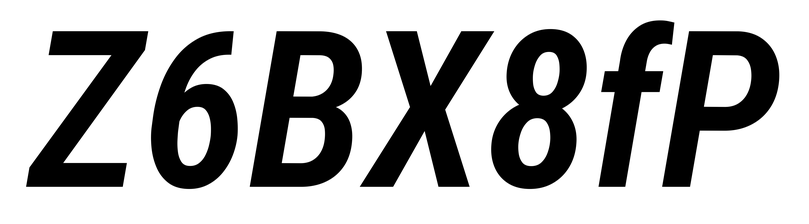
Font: Roboto-Italic_Condensed_SemiBold_Italic